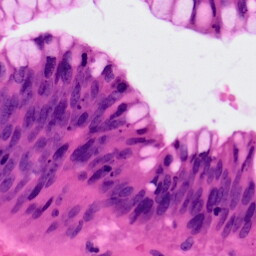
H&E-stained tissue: Colon